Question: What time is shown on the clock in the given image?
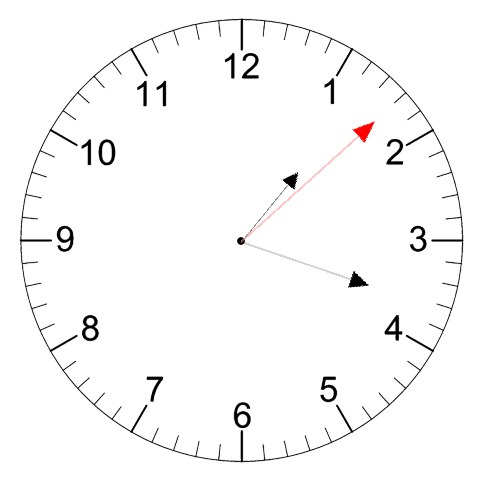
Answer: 01:18:08